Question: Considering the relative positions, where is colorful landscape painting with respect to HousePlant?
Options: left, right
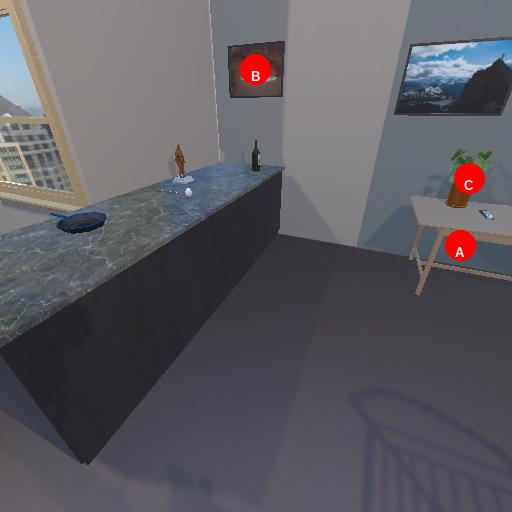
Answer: left